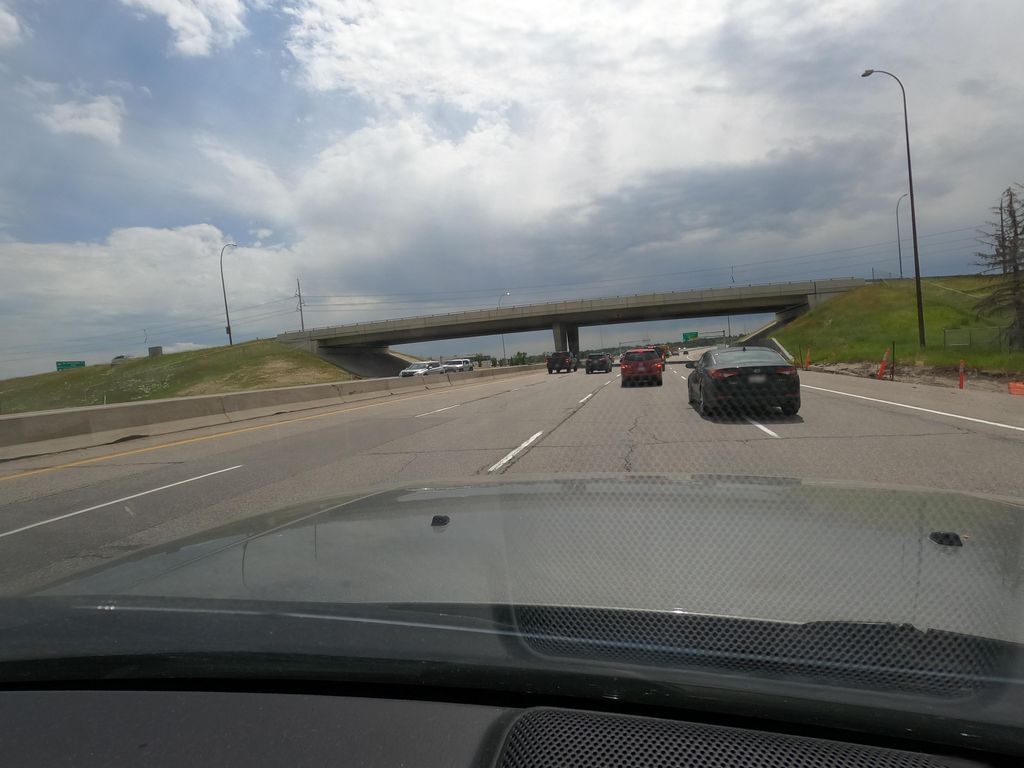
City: calgary